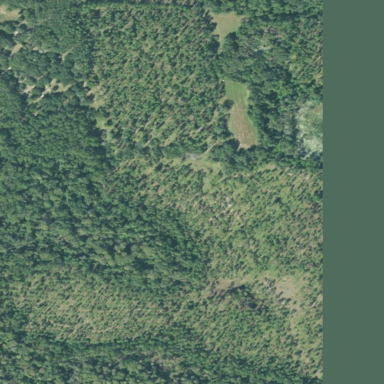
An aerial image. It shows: Forest with needle-leaved trees.